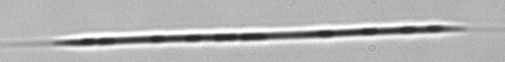
Label: Rhizosolenia